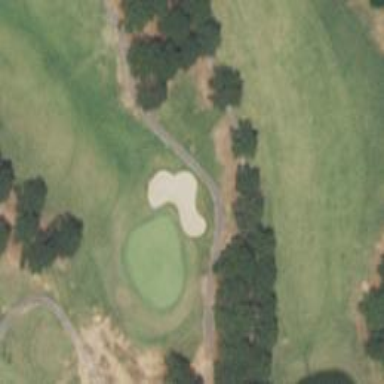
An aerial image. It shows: Path for both roads and golfers.